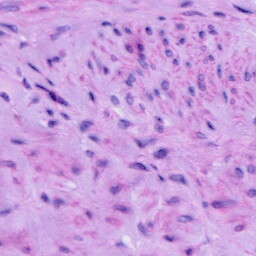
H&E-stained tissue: Cervix